Question: There are many PHP Haml projects and some specifically for Yii. The generic ones I have no idea how to install into the Yii framework and make Yii aware of them. The ones for Yii are for the old Yii and not Yii2 so they make reference to 'protected/extensions' which doesn't exist. I tried to install this one <URL> but composer gave an error 'The requested package delfit/phamlp could not be found in any version, there may be a typo in the package name.' SASS and Coffeescript is a bonus
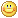
Answer: The error that you mentioned most likely is related with 'minimum-stability' setting because this extension doesn't have any stable releases yet. Also it seems like it's not supported anymore.
But Yii 1 extensions is not compatible with Yii 2, because the difference between them is pretty big, so it doesn't even matter.
You can always rewrite it to newer version, but I actually found similar extension for Yii2.
It's called <URL> extension. Try this, seems like it's the only one yii2 haml extension at the moment.